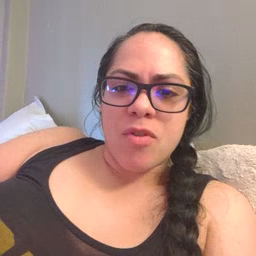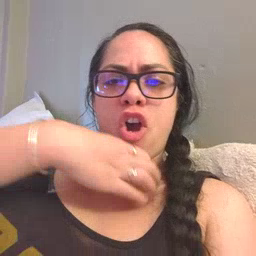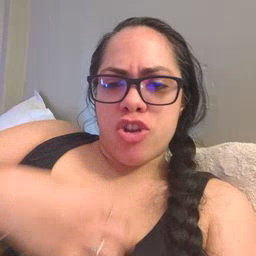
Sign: hungry